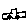
Label: car